Aerial crown-view tile of a tropical tree (Barro Colorado Island, Panama), acquired 20250317:
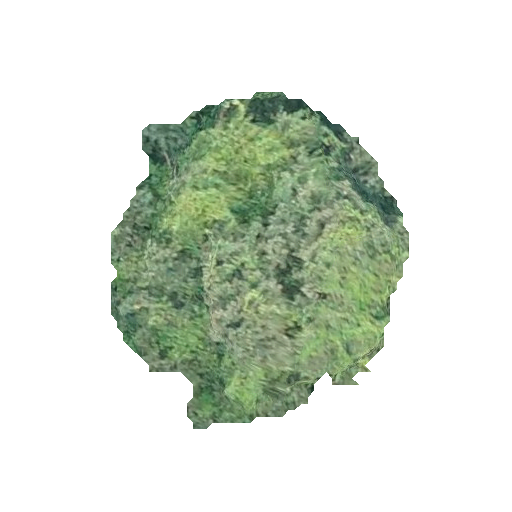
Species: Luehea seemannii
GBIF accepted scientific name: Luehea seemannii
Crown area: 107.778 m²